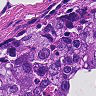
Metastatic tissue present: yes